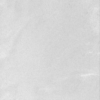
Label: not_dusty